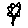
Label: flower